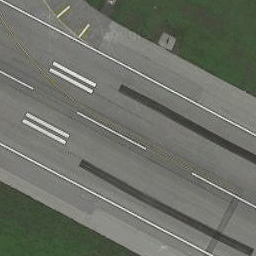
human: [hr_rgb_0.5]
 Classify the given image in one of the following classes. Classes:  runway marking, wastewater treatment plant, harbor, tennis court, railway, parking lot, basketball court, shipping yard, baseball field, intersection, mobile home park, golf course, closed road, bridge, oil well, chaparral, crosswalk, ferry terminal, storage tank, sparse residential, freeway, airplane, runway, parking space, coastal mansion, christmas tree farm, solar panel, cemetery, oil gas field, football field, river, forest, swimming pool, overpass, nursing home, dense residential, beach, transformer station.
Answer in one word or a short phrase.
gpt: runway